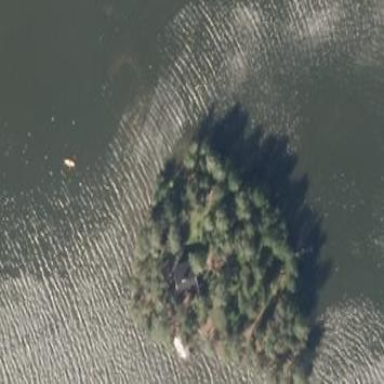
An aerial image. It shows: Island covered with woodland.